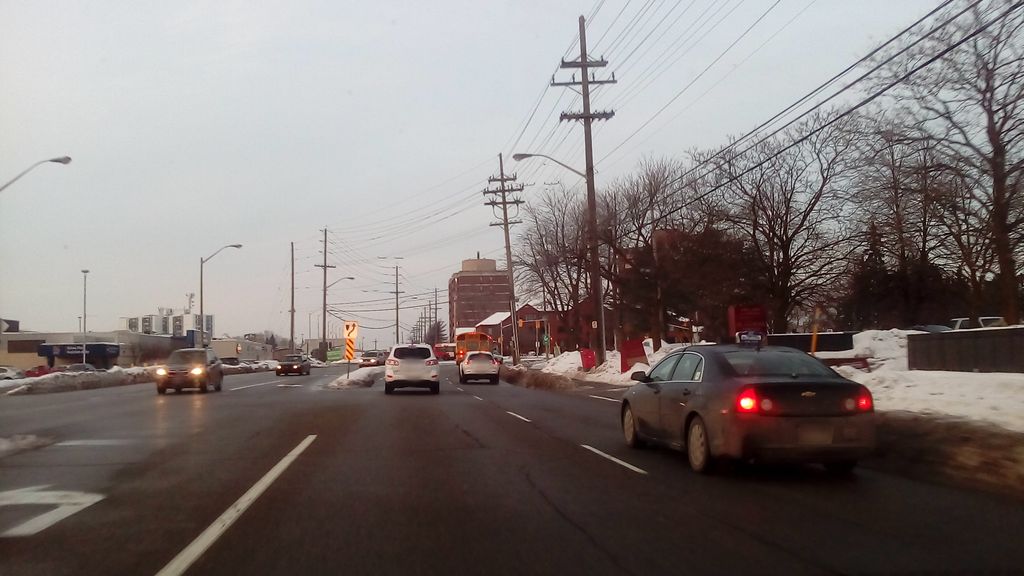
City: ottawa-gatineau